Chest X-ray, PA view. Patient: 29 years old, sex M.
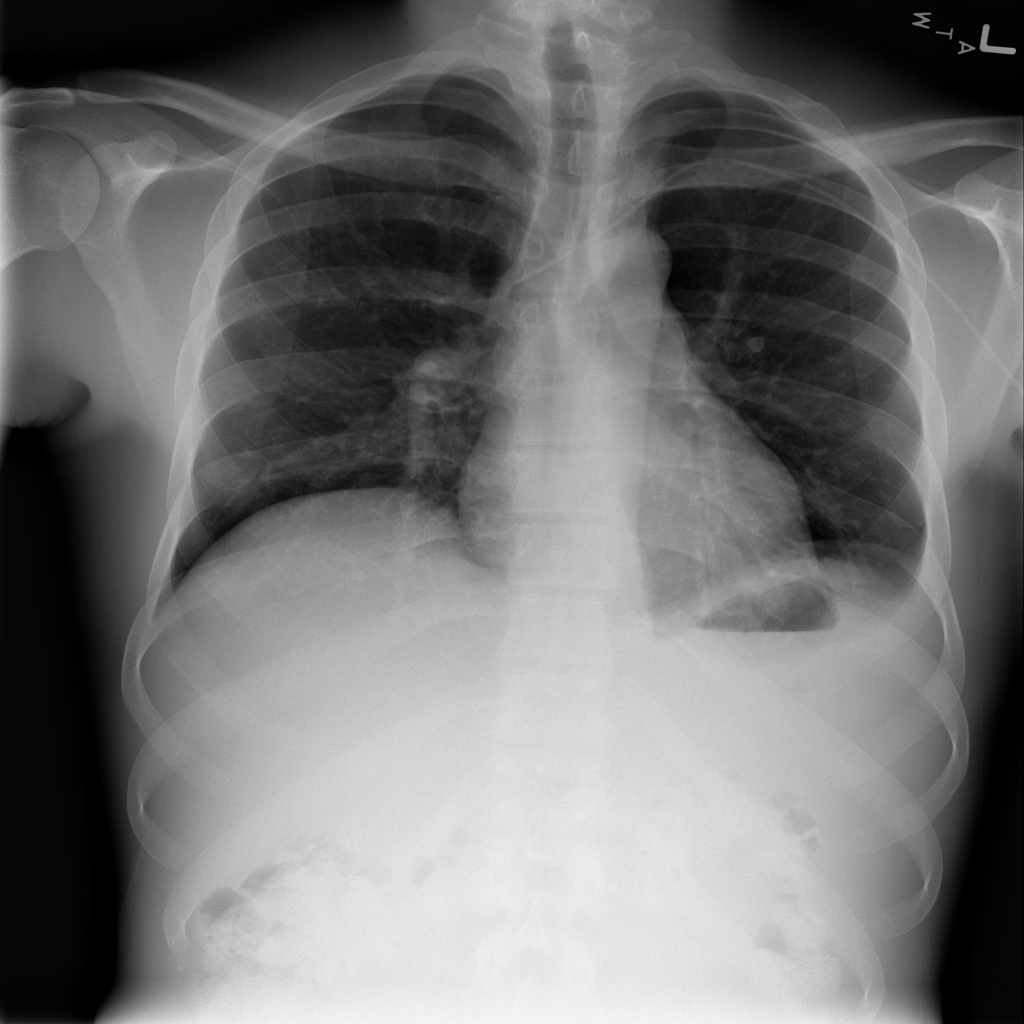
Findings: Effusion, Nodule